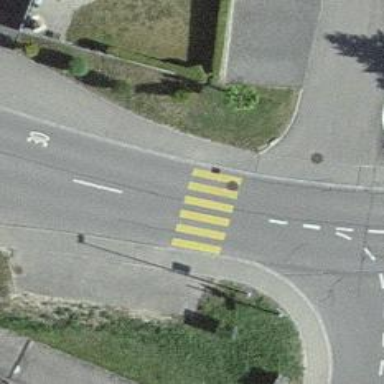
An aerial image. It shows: Uncontrolled zebra crossing with yellow markings.